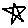
Label: star